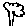
Label: tree